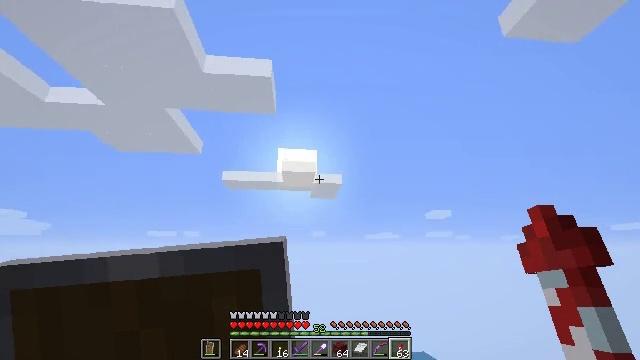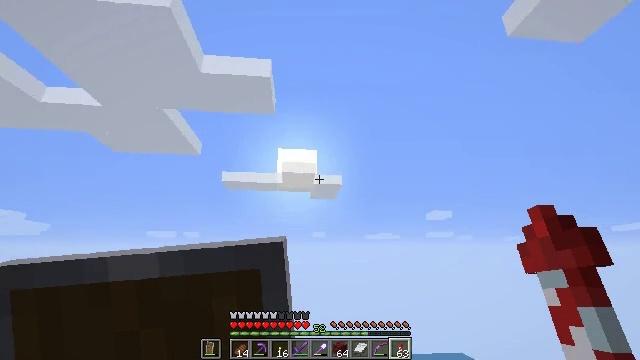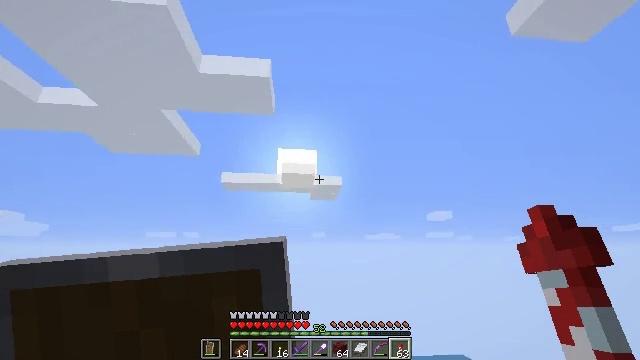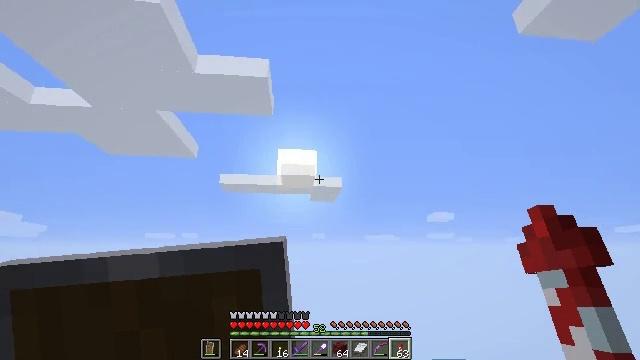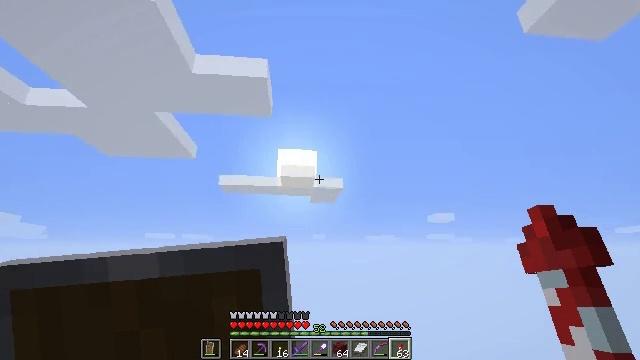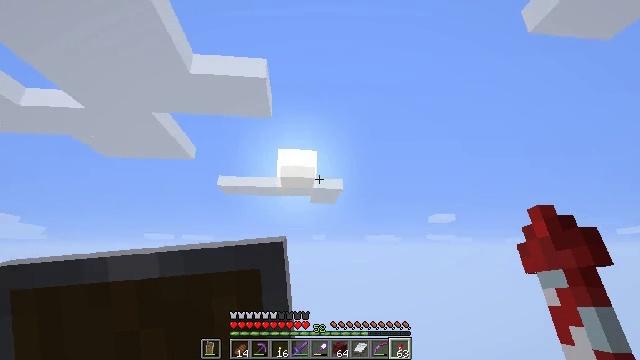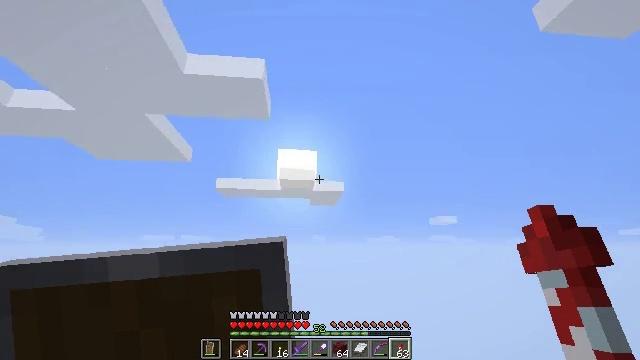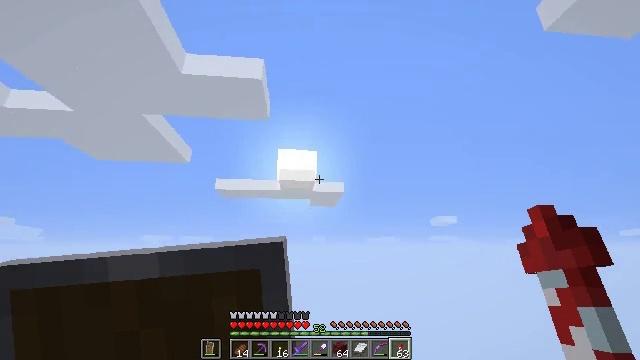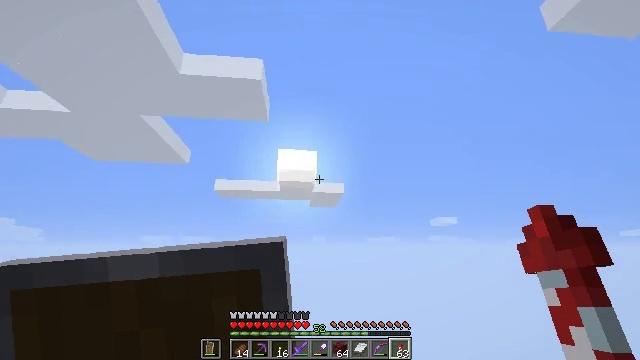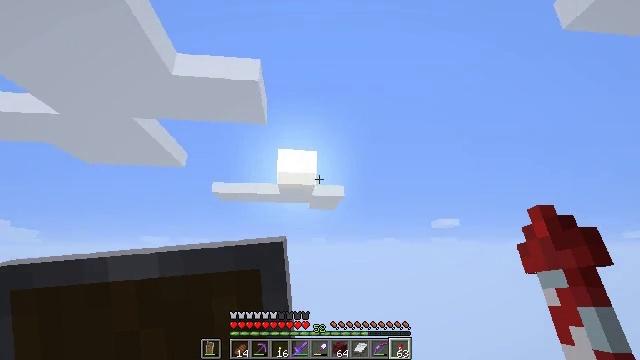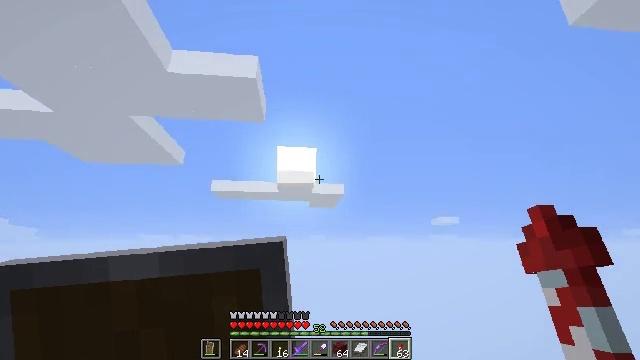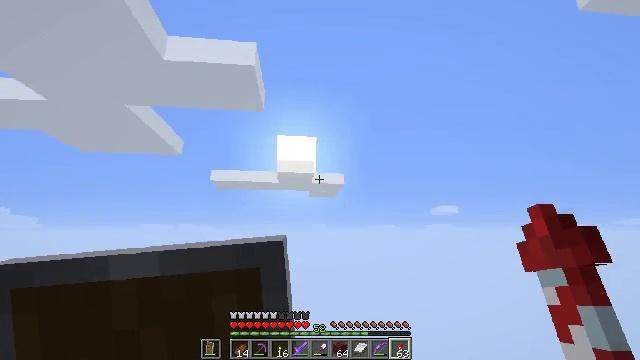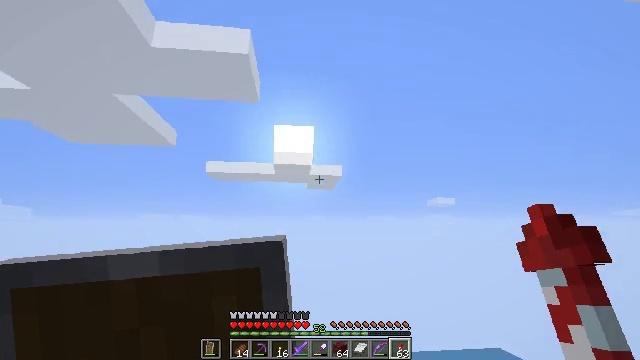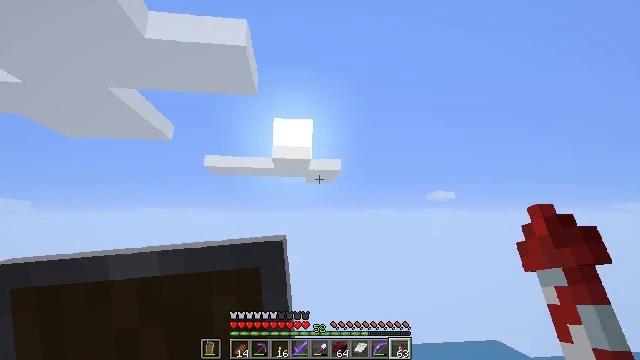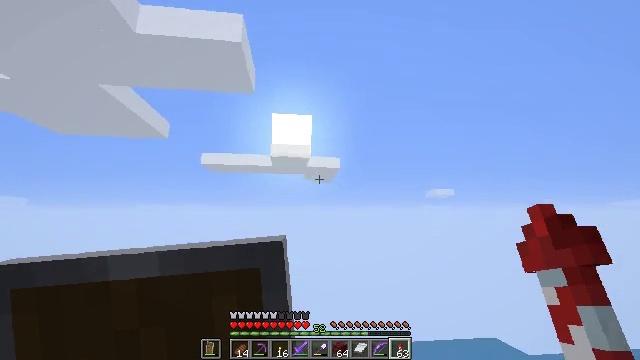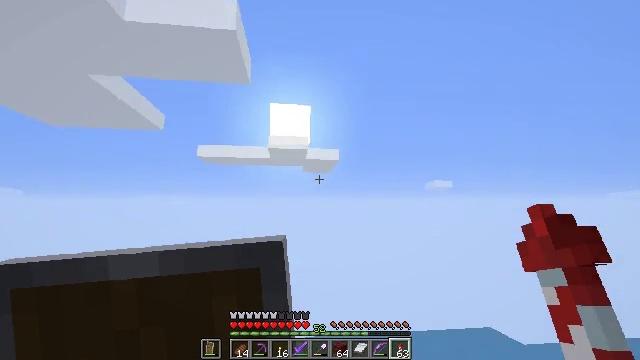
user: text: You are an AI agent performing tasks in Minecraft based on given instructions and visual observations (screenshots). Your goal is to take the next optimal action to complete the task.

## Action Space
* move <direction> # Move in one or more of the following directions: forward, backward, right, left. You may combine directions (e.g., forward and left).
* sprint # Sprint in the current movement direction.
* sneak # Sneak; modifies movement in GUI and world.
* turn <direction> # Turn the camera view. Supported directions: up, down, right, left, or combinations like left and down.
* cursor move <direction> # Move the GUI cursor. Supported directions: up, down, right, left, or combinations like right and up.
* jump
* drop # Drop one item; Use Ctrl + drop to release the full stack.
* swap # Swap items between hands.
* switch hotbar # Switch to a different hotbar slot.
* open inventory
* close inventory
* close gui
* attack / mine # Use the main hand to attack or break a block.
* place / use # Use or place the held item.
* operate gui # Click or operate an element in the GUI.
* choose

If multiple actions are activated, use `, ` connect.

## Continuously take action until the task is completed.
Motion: motion action
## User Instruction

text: Dig up the sandstone.
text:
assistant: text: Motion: no_op
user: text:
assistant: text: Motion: no_op
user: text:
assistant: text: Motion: no_op
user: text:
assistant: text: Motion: no_op
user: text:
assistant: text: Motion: no_op
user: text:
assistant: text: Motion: no_op
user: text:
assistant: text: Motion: no_op
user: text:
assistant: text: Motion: no_op
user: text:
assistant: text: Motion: no_op
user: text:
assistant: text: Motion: no_op
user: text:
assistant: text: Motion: turn down
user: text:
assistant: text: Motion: turn down
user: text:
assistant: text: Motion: turn down
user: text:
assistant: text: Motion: no_op
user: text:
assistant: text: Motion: turn down
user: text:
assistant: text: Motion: turn down
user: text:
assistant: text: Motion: turn down
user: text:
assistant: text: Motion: turn down
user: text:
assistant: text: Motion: turn down
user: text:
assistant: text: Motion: no_op
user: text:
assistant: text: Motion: no_op
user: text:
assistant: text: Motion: no_op
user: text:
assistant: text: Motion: no_op
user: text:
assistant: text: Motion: no_op
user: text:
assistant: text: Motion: no_op
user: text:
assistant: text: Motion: no_op
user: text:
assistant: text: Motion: no_op
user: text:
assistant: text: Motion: no_op
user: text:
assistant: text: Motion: no_op
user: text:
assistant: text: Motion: no_op